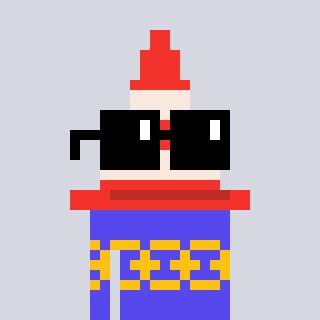
a pixel art character with square black sunglasses, a cone-shaped head and a computerblue-colored body on a cool background